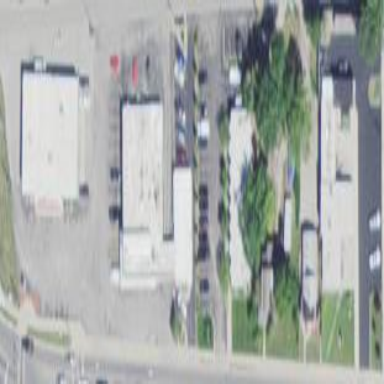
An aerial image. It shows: Commercial area.